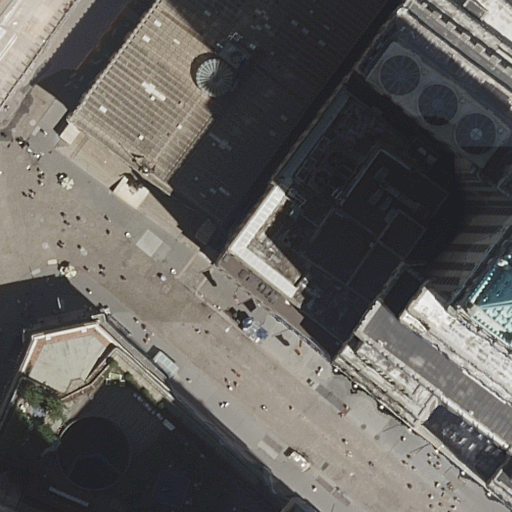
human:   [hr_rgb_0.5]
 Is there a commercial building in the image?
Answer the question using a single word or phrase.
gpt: no

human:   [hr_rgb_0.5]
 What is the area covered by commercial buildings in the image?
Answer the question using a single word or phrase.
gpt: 0m2

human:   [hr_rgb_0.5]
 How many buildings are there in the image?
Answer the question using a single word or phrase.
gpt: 8

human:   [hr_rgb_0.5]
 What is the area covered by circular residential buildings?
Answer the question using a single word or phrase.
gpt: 0m2

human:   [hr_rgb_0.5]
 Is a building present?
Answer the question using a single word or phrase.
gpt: yes

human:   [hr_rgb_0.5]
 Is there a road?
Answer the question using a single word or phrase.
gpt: yes

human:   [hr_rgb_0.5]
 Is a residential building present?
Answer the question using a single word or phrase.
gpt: yes

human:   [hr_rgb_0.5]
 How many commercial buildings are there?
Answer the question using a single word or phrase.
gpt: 0

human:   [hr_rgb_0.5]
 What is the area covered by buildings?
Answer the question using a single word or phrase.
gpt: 5691m2

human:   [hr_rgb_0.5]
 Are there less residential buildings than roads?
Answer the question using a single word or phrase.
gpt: no

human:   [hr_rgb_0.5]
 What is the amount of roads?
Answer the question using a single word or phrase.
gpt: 4

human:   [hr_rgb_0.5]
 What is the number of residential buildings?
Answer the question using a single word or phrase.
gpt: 8

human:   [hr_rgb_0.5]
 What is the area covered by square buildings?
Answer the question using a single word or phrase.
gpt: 0m2

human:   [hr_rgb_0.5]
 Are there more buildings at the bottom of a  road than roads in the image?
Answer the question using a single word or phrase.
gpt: yes

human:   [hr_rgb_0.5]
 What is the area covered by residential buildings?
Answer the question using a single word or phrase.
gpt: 5691m2

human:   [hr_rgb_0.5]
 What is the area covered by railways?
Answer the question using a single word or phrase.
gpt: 0m2

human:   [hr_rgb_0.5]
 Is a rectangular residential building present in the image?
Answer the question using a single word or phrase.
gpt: yes

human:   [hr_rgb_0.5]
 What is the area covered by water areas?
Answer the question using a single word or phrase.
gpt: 0m2

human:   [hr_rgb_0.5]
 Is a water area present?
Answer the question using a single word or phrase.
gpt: no

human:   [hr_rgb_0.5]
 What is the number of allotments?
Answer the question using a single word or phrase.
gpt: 0

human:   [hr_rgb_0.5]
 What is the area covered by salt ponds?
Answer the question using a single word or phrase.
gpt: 0m2

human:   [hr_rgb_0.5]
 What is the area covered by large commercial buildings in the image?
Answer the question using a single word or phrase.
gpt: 0m2

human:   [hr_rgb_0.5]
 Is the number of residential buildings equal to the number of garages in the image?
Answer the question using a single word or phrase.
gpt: no

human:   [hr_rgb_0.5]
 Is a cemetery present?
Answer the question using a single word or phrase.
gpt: no

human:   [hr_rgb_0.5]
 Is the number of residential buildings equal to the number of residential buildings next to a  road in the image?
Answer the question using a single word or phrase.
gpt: yes

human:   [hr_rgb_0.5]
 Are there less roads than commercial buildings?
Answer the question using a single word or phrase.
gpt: no

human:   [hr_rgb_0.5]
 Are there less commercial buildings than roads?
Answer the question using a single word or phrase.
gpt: yes

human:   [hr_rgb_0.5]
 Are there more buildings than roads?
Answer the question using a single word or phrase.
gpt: yes

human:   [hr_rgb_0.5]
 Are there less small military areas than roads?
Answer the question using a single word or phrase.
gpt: yes

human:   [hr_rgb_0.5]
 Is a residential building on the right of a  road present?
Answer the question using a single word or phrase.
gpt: yes

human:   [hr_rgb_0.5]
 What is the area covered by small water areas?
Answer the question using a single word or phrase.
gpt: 0m2

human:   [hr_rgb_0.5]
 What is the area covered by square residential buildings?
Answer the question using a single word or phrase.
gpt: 0m2

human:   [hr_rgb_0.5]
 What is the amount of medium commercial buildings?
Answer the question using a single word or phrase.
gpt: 0

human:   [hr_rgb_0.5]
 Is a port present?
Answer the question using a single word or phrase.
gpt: no

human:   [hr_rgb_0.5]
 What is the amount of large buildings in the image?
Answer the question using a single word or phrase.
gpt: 3

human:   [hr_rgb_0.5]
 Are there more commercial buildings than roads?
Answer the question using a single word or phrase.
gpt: no

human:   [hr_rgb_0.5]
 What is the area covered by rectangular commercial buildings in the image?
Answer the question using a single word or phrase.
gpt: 0m2

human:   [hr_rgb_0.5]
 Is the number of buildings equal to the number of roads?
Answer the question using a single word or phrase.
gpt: no

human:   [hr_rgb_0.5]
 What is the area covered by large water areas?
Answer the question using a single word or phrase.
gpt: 0m2

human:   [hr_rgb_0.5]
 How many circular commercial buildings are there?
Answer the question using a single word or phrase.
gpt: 0

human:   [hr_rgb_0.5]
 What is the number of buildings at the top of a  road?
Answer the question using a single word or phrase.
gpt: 2

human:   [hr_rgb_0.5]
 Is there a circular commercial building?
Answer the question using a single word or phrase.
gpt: no

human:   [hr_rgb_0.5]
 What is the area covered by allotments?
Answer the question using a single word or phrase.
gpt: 0m2

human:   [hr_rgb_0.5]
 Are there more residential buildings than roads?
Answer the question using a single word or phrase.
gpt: yes

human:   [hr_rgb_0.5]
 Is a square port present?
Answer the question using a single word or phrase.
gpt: no

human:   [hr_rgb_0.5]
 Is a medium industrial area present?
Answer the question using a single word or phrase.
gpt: no

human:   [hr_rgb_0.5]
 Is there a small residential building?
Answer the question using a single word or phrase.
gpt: yes

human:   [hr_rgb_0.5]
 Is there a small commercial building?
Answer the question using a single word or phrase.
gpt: no

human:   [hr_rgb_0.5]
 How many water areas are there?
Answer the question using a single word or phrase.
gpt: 0

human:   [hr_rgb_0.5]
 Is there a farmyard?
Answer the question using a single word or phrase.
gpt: no

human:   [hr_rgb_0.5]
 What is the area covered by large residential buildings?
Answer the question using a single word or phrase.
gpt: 5319m2

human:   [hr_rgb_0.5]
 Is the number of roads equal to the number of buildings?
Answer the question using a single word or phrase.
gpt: no

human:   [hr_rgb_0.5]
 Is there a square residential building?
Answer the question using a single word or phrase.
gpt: no

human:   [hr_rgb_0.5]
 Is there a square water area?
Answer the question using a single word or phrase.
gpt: no

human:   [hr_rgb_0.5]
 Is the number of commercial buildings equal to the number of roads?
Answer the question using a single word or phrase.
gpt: no

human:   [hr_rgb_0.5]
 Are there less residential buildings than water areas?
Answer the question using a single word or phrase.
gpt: no

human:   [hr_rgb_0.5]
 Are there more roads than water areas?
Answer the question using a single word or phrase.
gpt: yes

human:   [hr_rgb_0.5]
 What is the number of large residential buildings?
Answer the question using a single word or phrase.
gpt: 3

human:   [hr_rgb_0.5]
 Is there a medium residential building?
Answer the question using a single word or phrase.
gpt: yes

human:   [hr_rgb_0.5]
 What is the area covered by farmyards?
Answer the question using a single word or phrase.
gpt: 0m2

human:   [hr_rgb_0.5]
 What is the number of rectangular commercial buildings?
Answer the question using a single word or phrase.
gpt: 0

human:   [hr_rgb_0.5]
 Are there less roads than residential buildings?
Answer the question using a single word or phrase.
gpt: yes

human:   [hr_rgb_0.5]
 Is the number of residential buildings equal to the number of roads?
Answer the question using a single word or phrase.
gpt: no

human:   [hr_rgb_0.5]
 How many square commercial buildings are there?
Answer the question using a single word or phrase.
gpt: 0